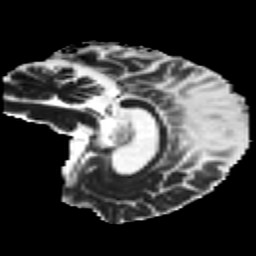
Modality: MD
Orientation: sagittal
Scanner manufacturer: ge
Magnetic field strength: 3 T
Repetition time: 8.8 s
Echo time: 0.085 s